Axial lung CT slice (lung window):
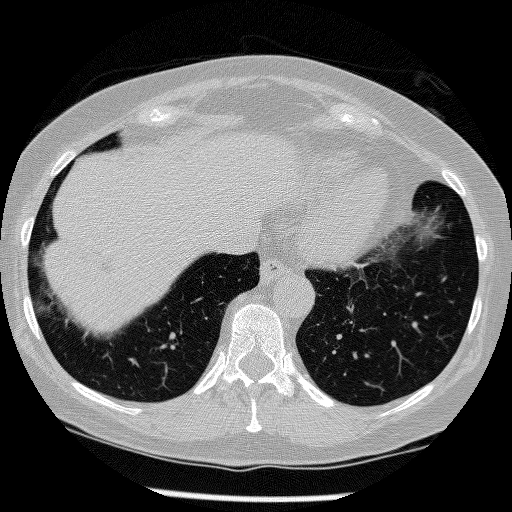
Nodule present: no